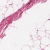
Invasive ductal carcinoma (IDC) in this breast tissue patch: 0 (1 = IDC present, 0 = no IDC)